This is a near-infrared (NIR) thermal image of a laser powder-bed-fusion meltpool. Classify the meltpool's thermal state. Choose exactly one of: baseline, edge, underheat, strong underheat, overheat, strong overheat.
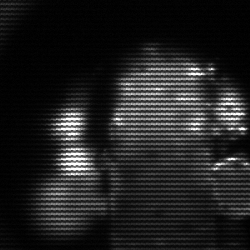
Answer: strong underheat